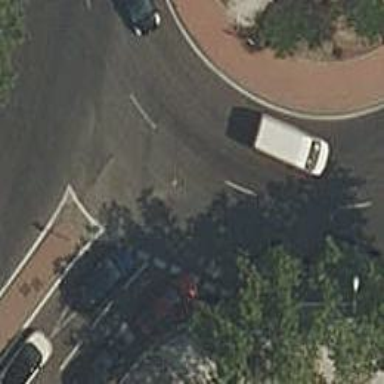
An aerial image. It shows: Roundabout at primary highway.